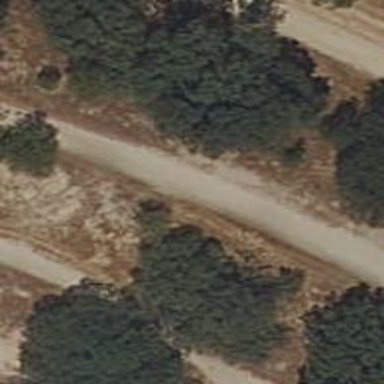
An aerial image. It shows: Dirt path.